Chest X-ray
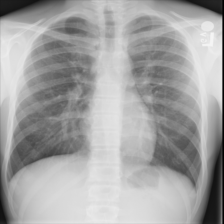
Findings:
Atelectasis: negative
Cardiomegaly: negative
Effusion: negative
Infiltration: negative
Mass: negative
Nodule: negative
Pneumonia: negative
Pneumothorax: negative
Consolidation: negative
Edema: negative
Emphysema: negative
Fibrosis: negative
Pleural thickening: negative
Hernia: negative